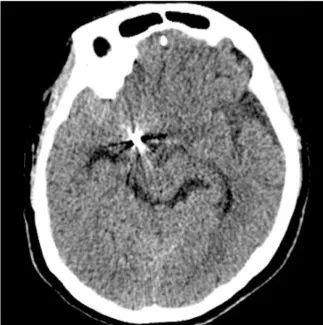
Aneurysm coiling and follow-up CT. (C) Follow-up CT showing normal brain tissue.
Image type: radiology (ct)